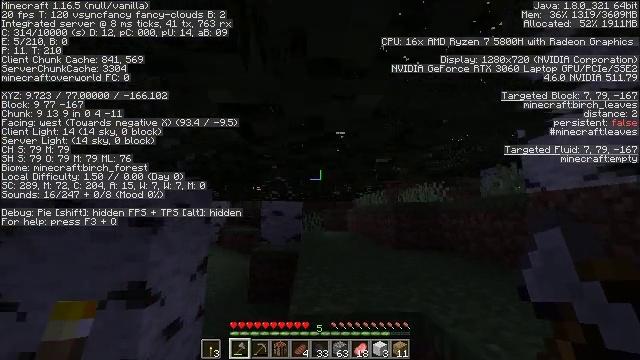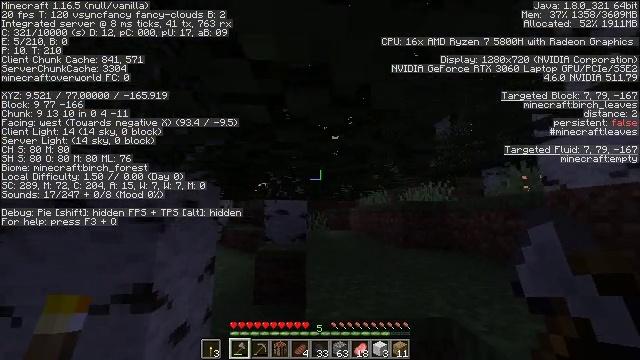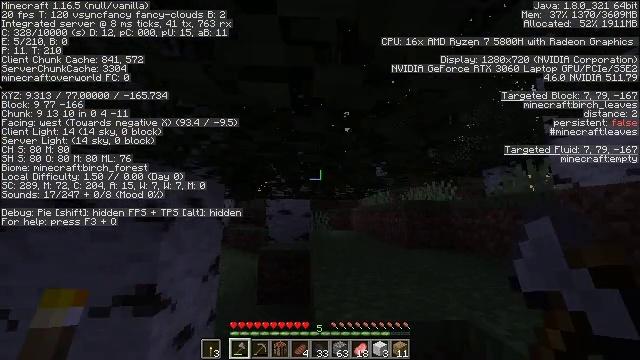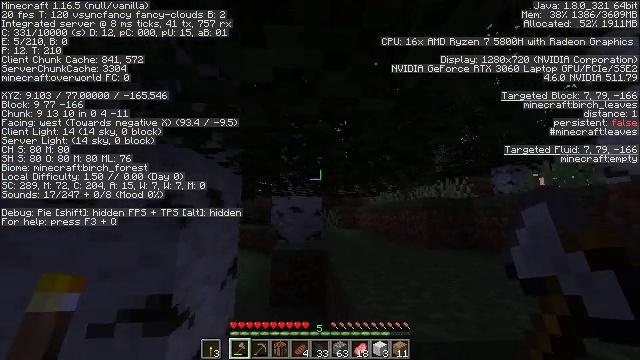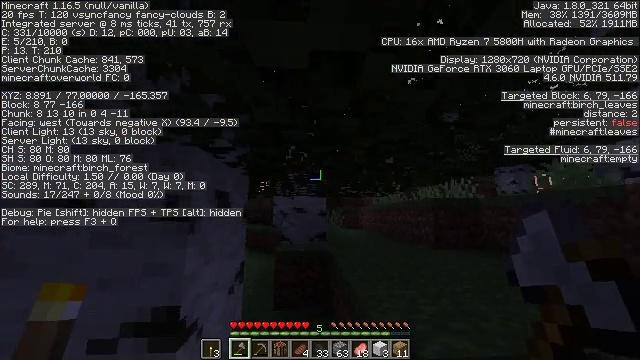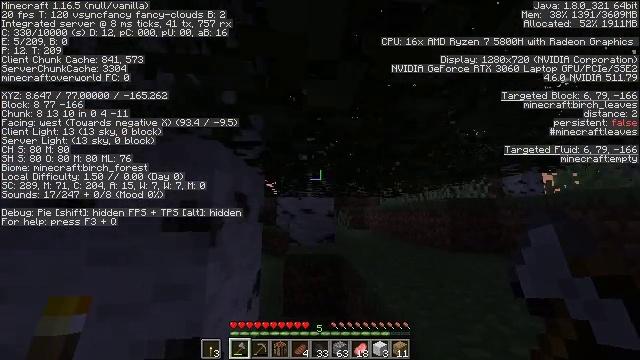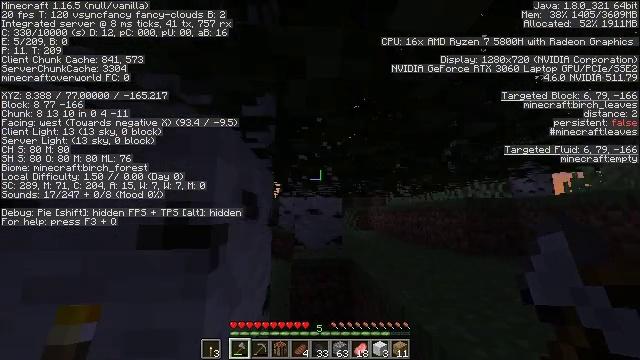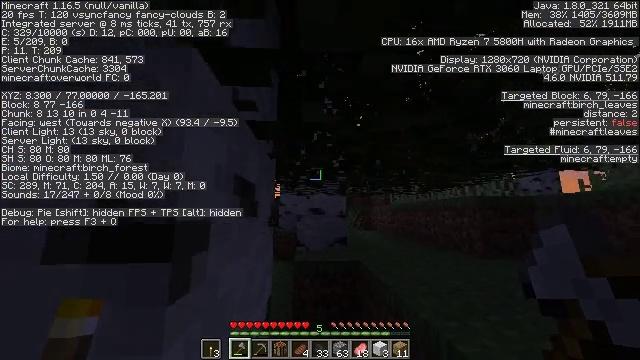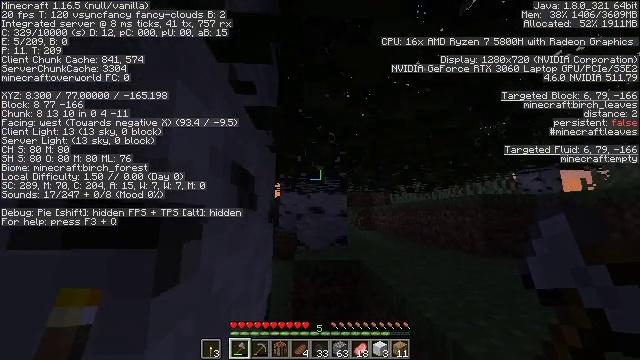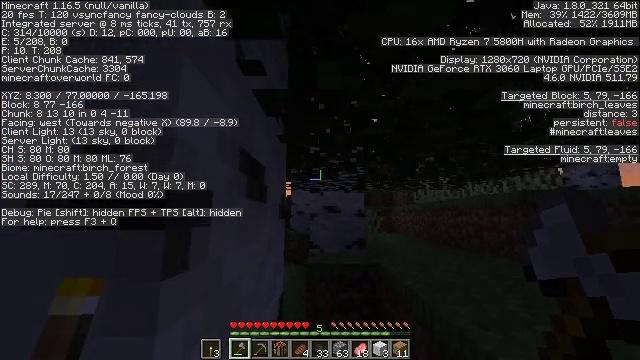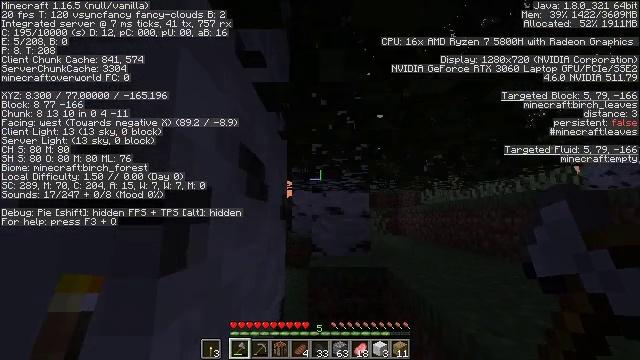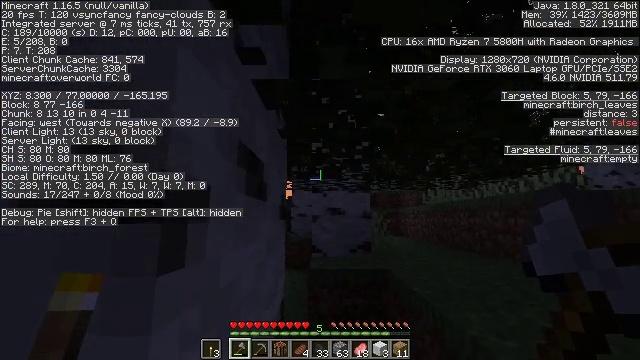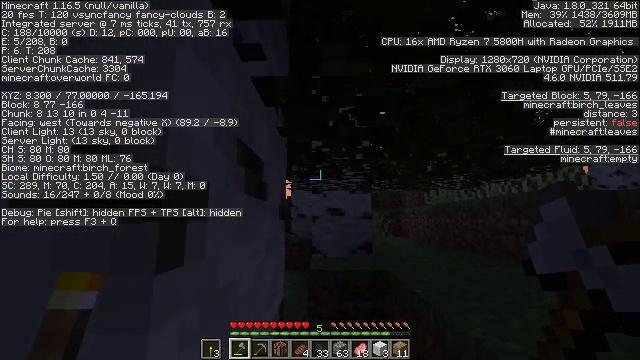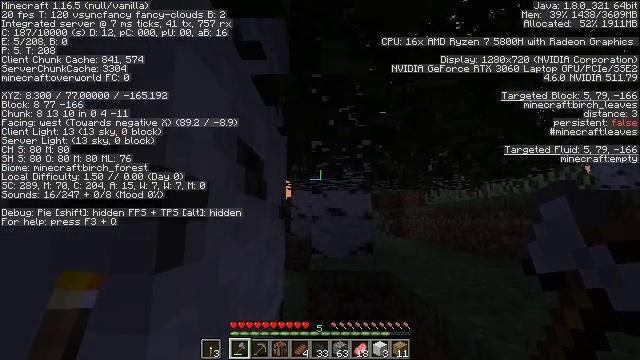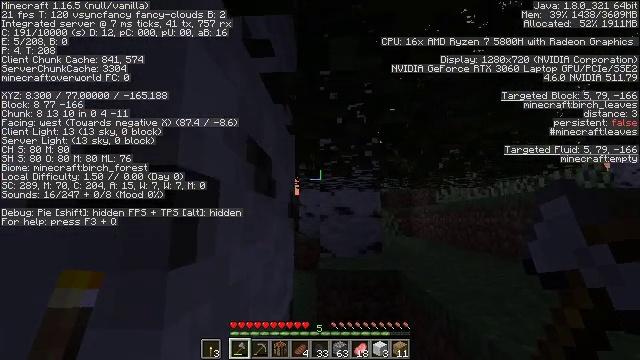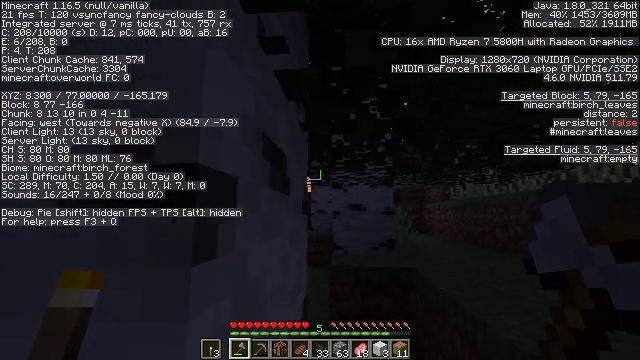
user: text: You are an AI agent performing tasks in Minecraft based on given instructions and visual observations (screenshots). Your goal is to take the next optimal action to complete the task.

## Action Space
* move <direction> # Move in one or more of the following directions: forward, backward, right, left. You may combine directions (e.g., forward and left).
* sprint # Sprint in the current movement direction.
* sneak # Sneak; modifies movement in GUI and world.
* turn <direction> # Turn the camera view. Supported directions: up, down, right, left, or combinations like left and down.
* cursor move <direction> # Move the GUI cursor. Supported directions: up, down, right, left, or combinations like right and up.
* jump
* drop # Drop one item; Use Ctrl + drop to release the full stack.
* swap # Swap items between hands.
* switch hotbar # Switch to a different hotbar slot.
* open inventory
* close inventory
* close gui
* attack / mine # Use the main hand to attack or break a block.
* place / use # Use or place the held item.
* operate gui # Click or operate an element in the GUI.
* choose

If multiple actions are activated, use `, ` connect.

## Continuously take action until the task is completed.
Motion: motion action
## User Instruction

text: Cut down the sugar cane stalks.
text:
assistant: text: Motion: move forward and move left, sprint
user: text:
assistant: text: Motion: move forward and move left, sprint
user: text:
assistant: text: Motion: move forward and move left, sprint
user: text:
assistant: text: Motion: move forward and move left, sprint
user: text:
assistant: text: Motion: move forward, sprint
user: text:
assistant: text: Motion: move forward, sprint
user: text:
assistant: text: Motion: move forward, sprint
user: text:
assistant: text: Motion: move forward, sprint
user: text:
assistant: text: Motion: move forward, sprint, turn left
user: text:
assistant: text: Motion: move forward, sprint
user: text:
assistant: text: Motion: move forward, sprint
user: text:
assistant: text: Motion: move forward, sprint
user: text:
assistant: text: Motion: move forward, sprint
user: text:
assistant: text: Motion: move forward, sprint, turn left
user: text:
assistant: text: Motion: move forward, sprint, turn left
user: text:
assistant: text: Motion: move forward, sprint, turn left
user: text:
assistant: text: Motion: move forward, sprint, turn left and down
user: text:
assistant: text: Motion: move forward, sprint, turn left and down
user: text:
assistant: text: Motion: move forward and move right, sprint, turn left
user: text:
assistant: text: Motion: move forward and move right, sprint
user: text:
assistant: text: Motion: move forward and move right, sprint
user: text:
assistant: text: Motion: move forward and move right, sprint, turn left
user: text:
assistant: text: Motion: move forward and move right, sprint, turn left
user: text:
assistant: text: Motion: move forward and move right, sprint, turn left
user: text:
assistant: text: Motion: move forward and move right, sprint
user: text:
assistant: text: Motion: move forward and move right, sprint
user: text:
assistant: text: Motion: move forward and move right, sprint
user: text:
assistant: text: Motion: move forward, sprint, turn left
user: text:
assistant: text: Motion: move forward, sprint
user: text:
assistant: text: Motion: move forward, sprint